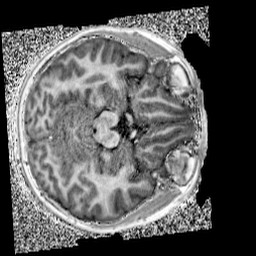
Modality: UNIT1
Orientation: axial
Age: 13
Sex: female
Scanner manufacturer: siemens
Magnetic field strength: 3 T
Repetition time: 4 s
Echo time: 0.00299 s